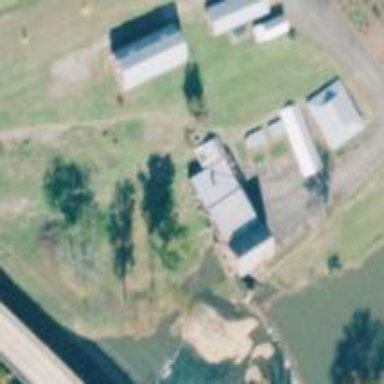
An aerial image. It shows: Watermill with historic significance.